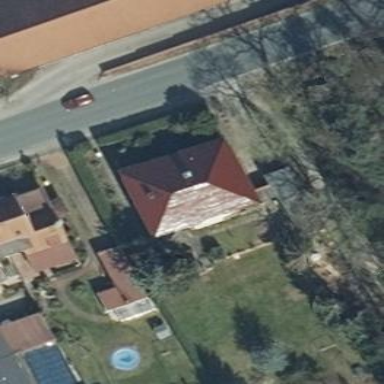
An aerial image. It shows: Hipped roof on residential building.